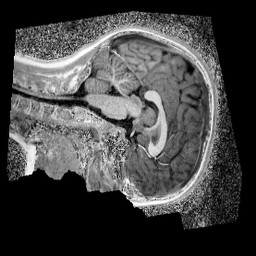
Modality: UNIT1_denoised
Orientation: sagittal
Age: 11
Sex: female
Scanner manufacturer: siemens
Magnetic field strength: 3 T
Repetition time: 4 s
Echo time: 0.00299 s